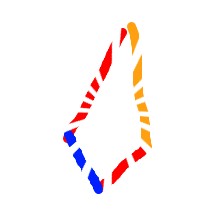
Shape: kite